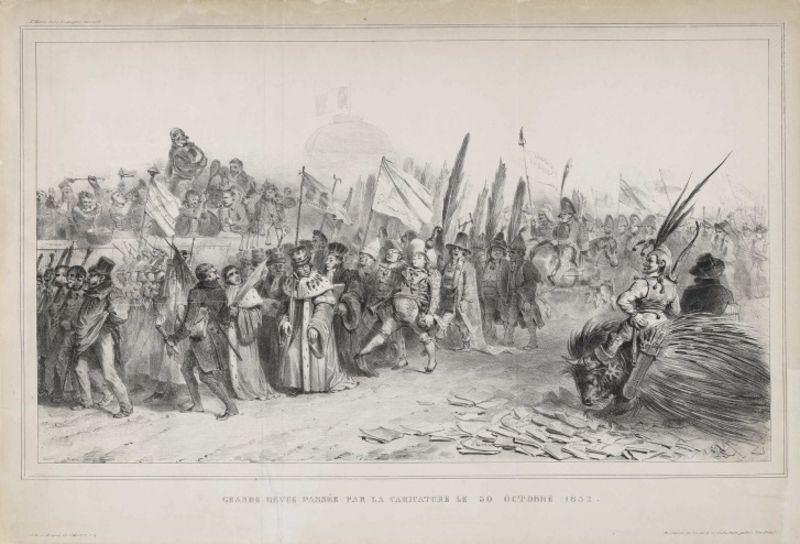
Titel: Grande revue passé par la caricature le 30 oct. 1832
Künstler: J. J. Grandville
Standort: Karlsruhe
Institution: Staatliche Kunsthalle Karlsruhe
Schlagwörter: feder, himmel, kampf, mann, weiß, menschen, frankreich, grau, holz, hut, hüte, männer, schwarz, skizze, strasse, stroh, szene, zeichnung, tier, weg, gesellschaft, menge, versammlung, zylinder, mütze, federn, hermelin, historie, pelz, rahmen, steine, signatur, pfad, mantel, personen, blatt, krone, pferd, reiter, adelige, reiten, holzschnitt, schrift, bücher, fahnen, italien, man, fahne, flagge, hosen, datierung, zug, mauer, dunst, grafik, graphik, französisch, kuppel, romantik, beobachter, krieg, schlacht, gefolge, kaiser, könig, papst, soldaten, karikatur, löffel, robe, stolz, narr, spott, druck, druckgraphik, schwarzweiss, radierung, stich, lithografie, militär, satire, text, waffen, jacken, waffe, bürger, menschenmasse, tumult, plakat, volk, aquatinta, bleistift, herrscher, schritt, menschenmenge, ritter, armee, fürst, heer, marsch, rüstung, diagonal, musterung, palmzweig, gewehr, fabelwesen, schreiten, kostüme, wut, prozession, umzug, feldherr, löwe, gaukler, flaggen, parade, sporen, wildschwein, stier, narrenkappe, köcher, pfeil, marschieren, festzug, harlekin, hofnarr, hefte, standarte, passepartout, tross, büffel, war, aufmarsch, animal, ätzung, palmenzweig, flag, women, woman, kaier, igel, stachelschwein, zeitungsblatt, männer hüte, könif, hut mit federn, stacheltier, musterrung, hermling, crown, zeichnung schwarz weiß, lithogrfie, raid, silly walk, menschemnasse